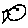
Label: fish